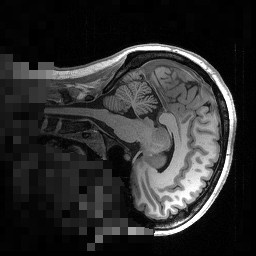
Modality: T1w
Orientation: sagittal
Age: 33
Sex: female
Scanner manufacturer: siemens
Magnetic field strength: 3 T
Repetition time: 2.53 s